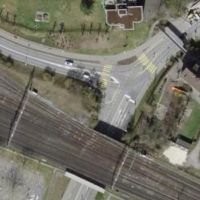
EUNIS habitat code: 57
Species observed at this site:
Sedum acre